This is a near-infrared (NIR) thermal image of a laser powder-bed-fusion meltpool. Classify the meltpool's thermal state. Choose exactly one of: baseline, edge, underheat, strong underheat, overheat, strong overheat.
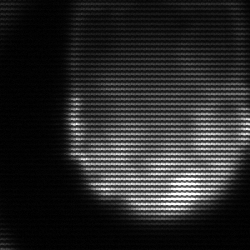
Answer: edge